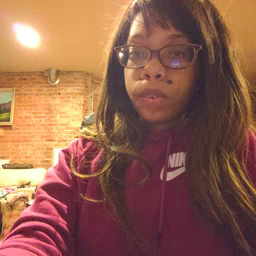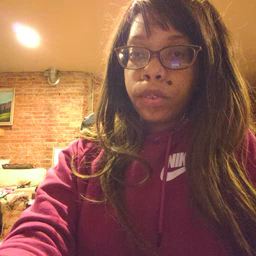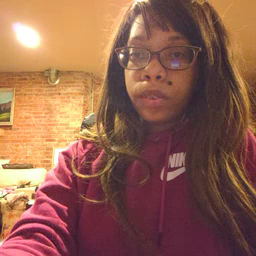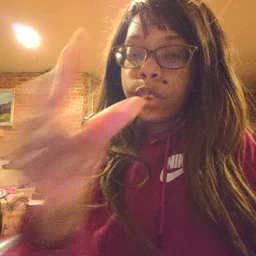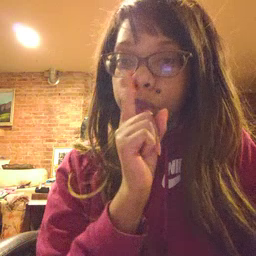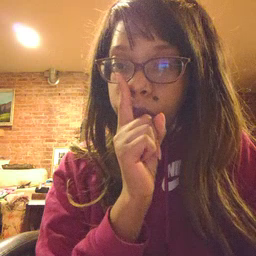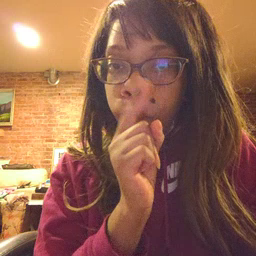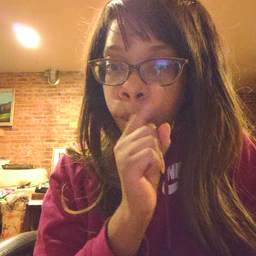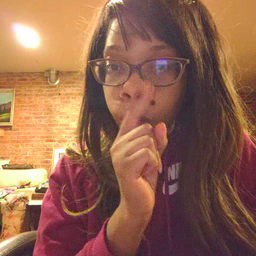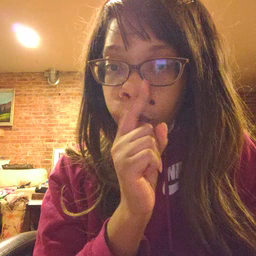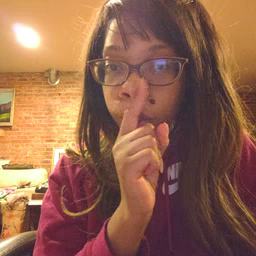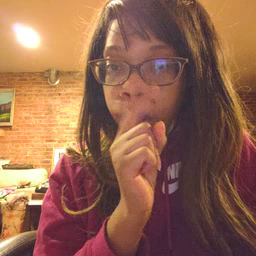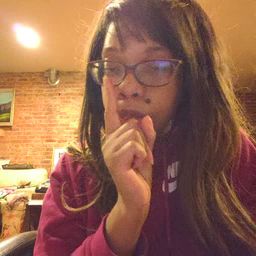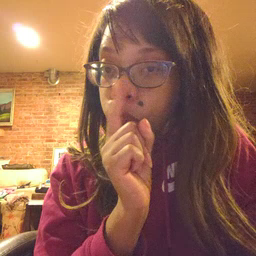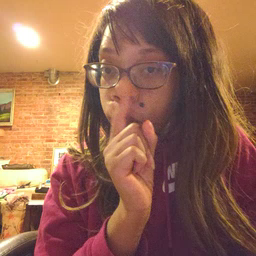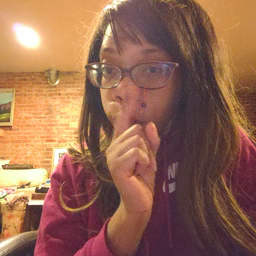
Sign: mouse